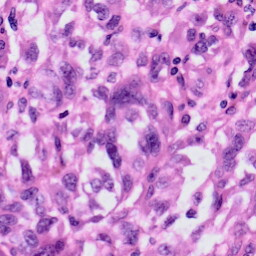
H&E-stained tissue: Skin